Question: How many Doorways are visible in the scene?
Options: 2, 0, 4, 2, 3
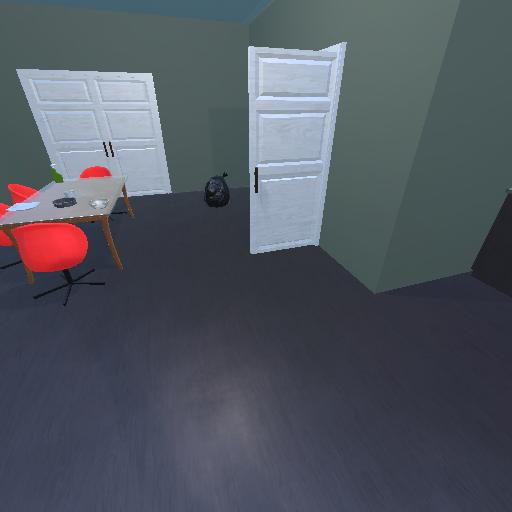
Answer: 2